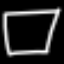
Label: square